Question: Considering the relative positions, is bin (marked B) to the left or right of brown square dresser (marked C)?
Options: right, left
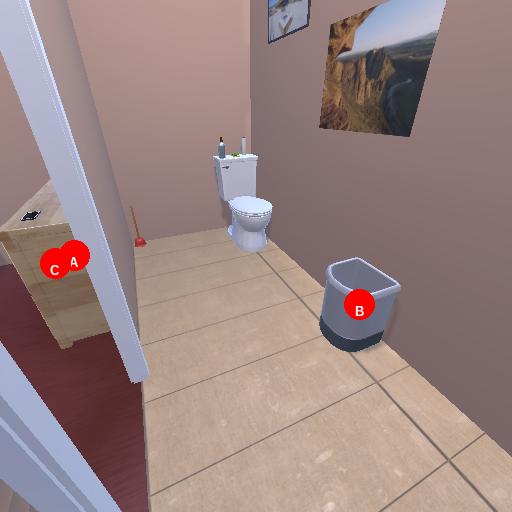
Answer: right